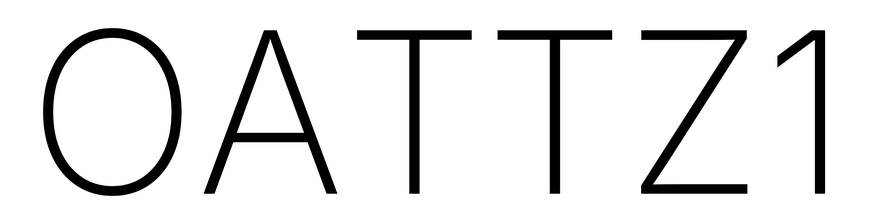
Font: Inter_ExtraLight